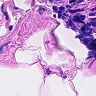
Metastatic tissue present: no